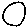
Label: circle